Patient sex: M
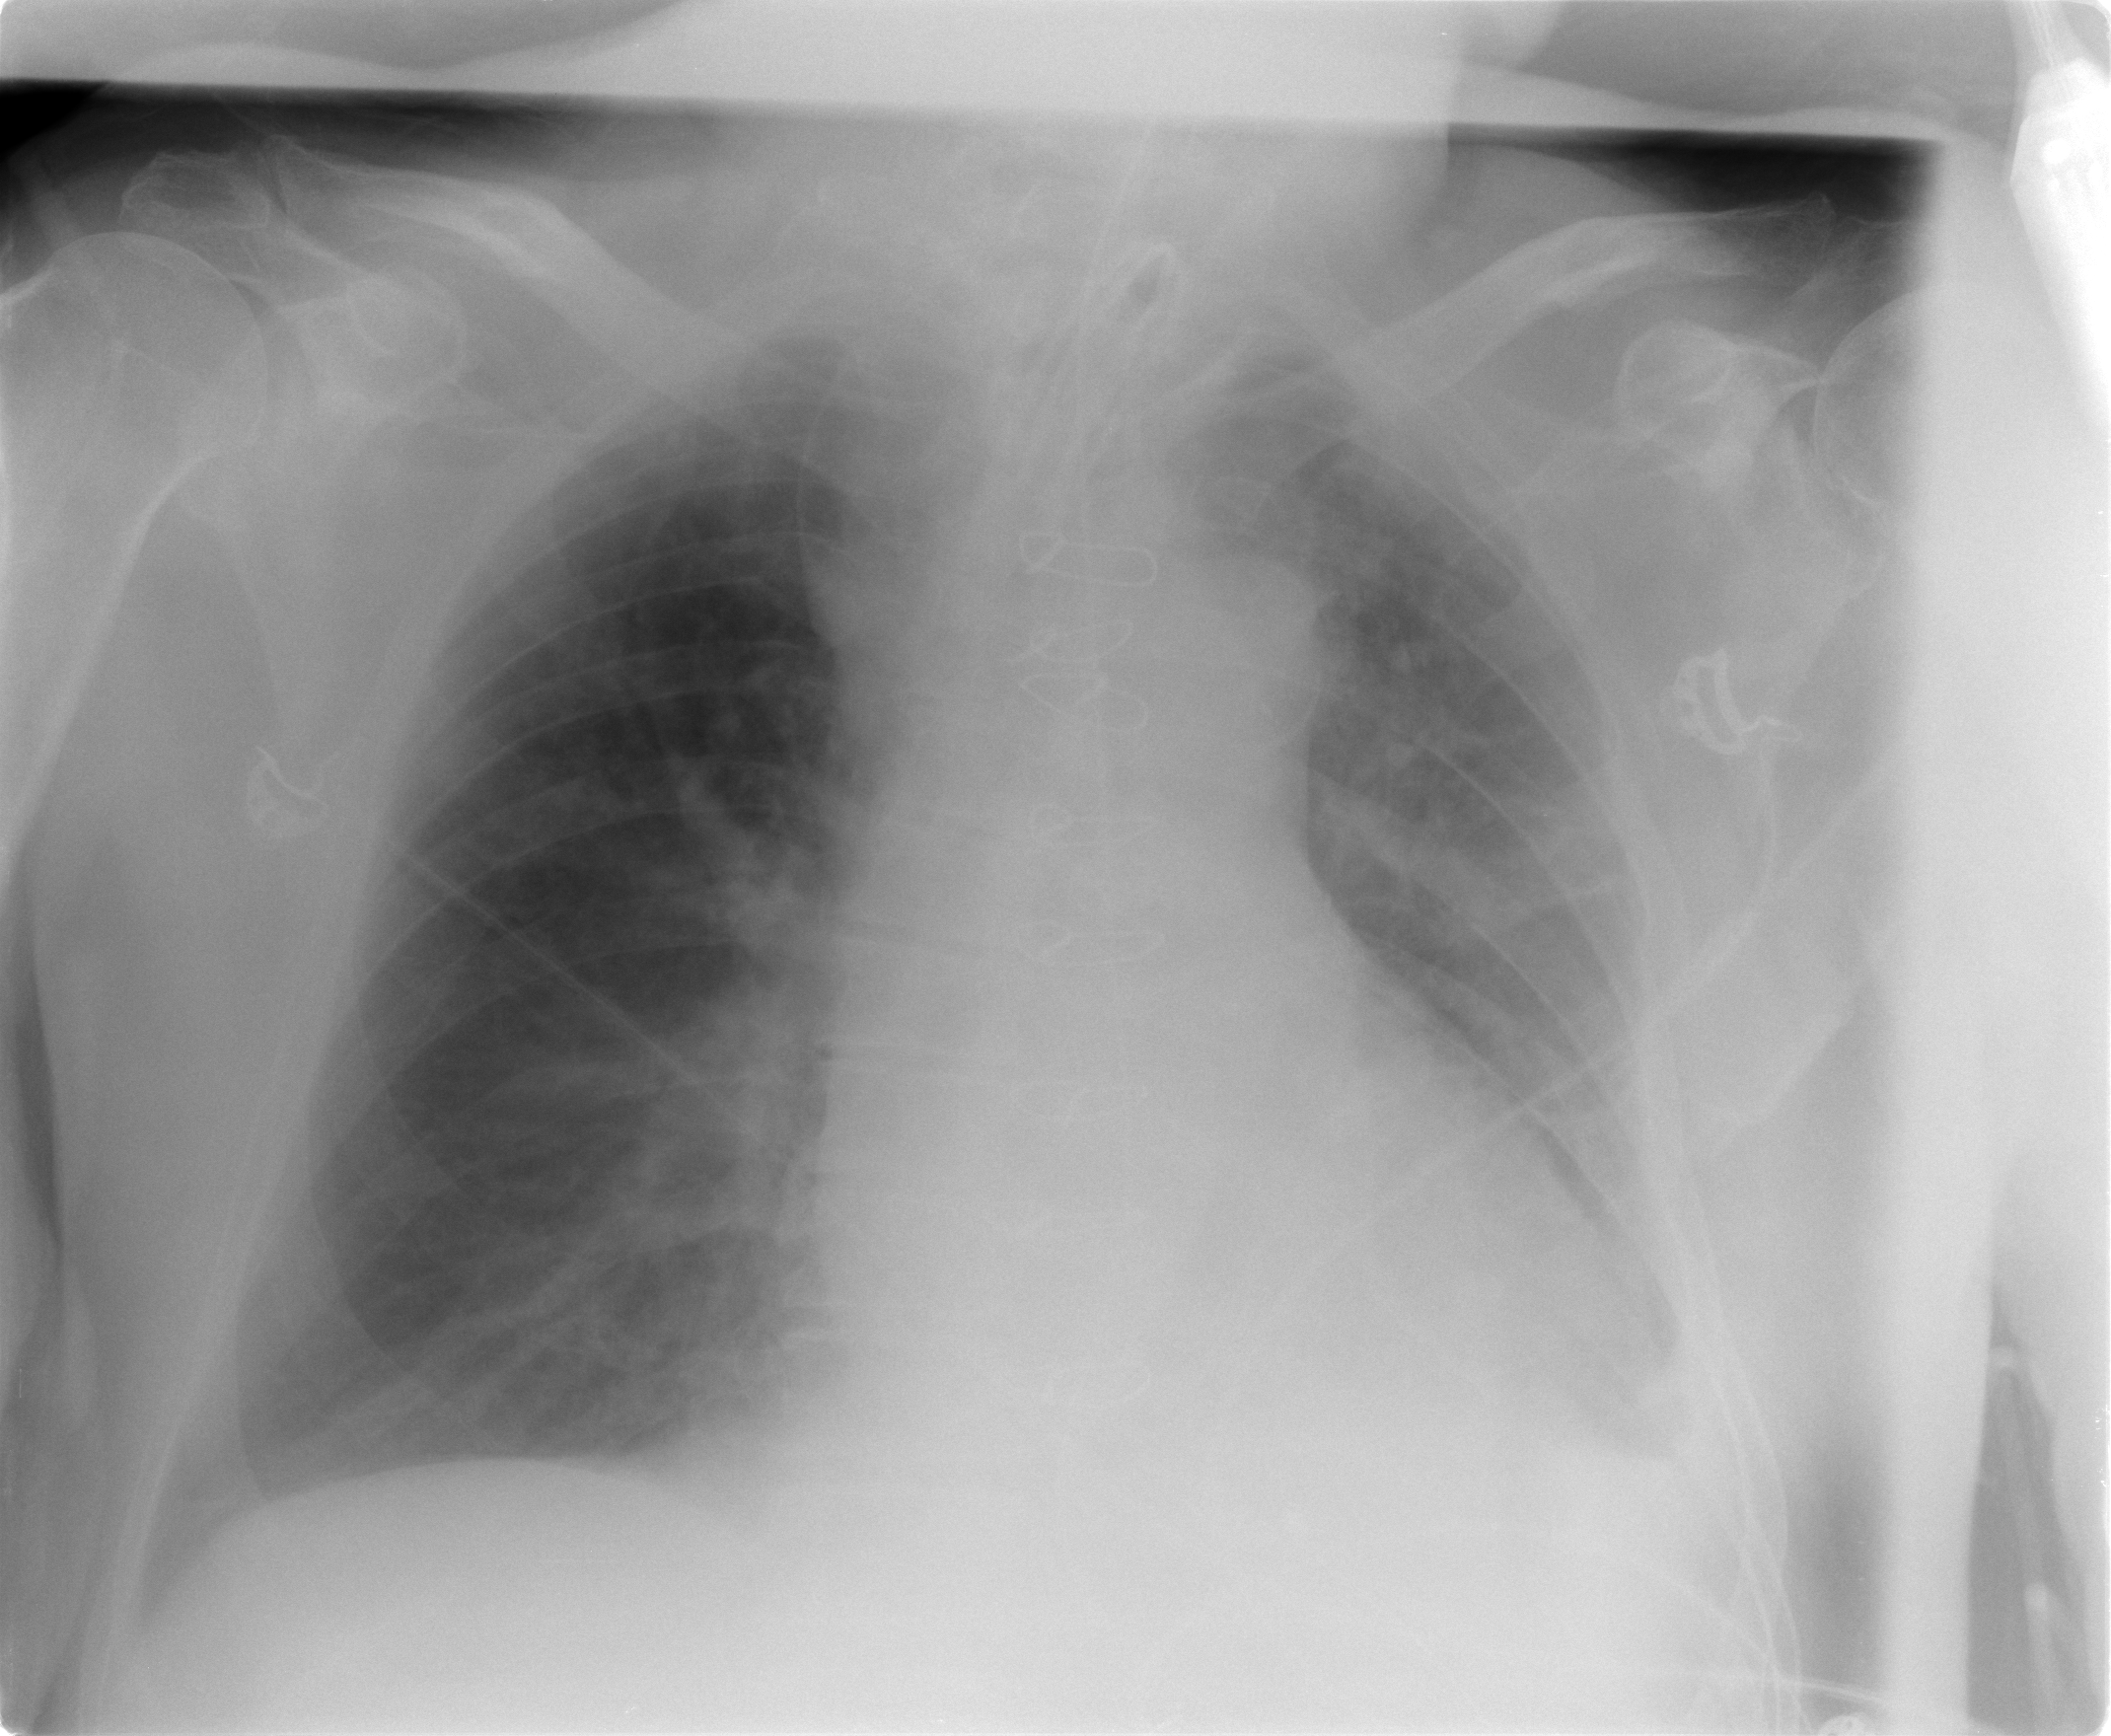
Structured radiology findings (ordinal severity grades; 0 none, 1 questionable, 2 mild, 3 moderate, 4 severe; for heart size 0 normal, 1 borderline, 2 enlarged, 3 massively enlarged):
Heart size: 1
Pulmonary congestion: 0
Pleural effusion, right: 0
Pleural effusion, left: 2
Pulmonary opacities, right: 2
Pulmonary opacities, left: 2
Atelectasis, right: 0
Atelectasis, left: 2